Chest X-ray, PA view. Patient: 33 years old, sex M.
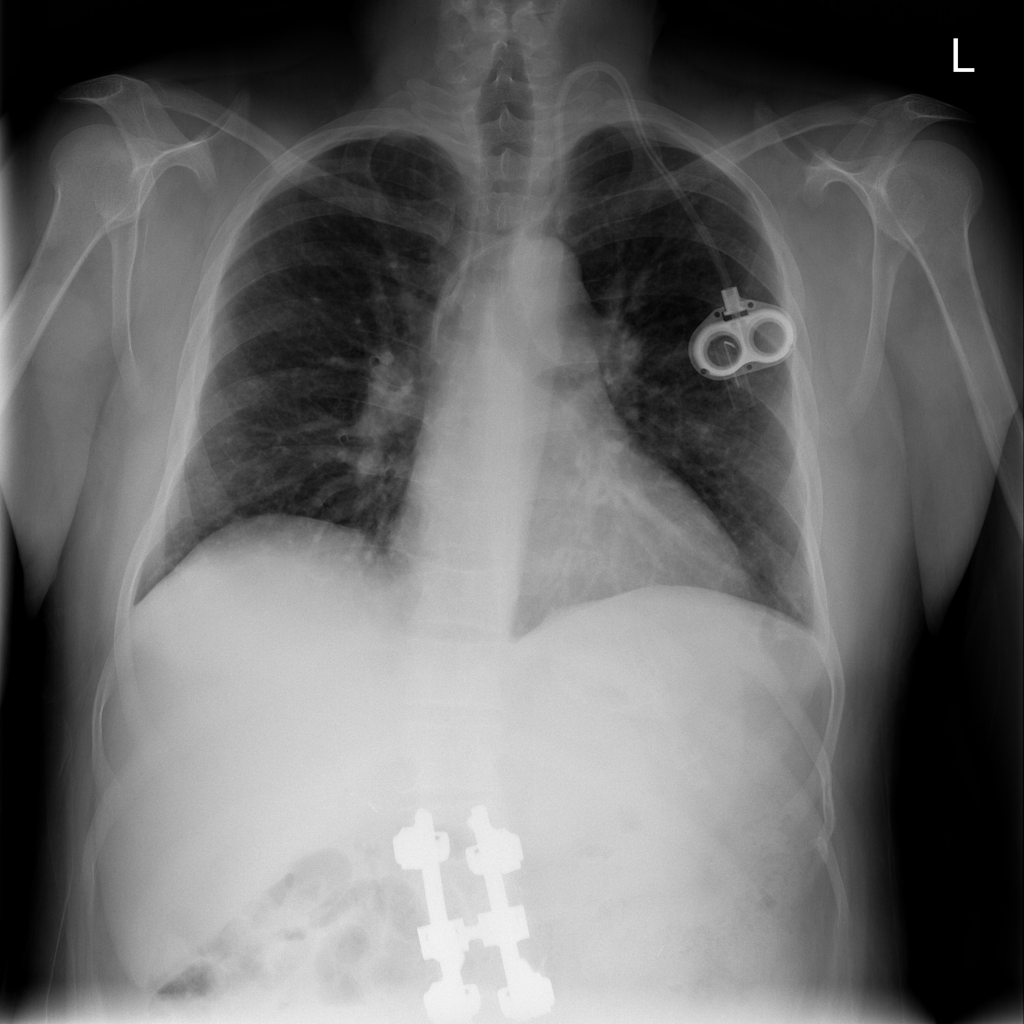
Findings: No Finding